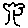
Label: tree